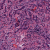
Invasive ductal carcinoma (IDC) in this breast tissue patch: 1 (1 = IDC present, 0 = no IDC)